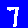
Digit: 7